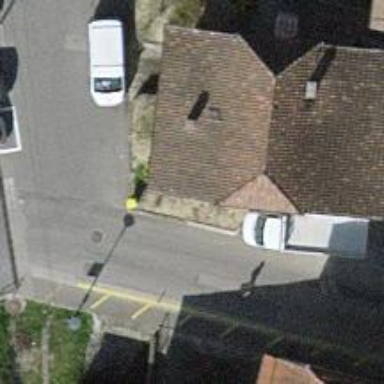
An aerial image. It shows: Post box.